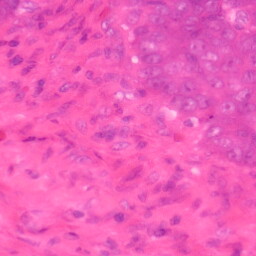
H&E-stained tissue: Colon